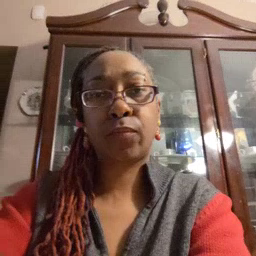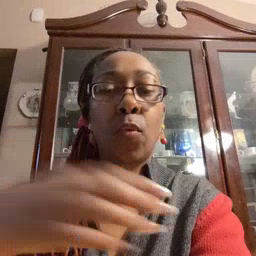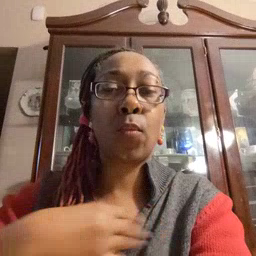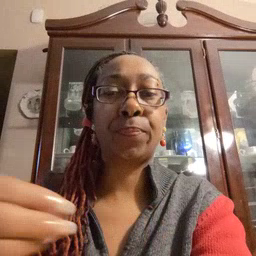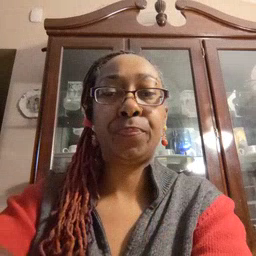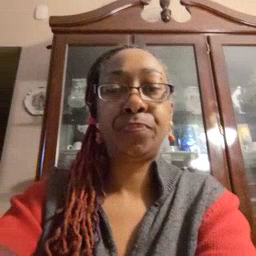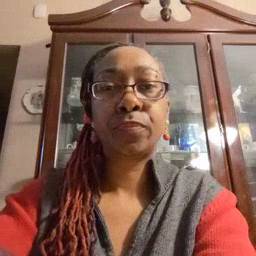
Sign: white